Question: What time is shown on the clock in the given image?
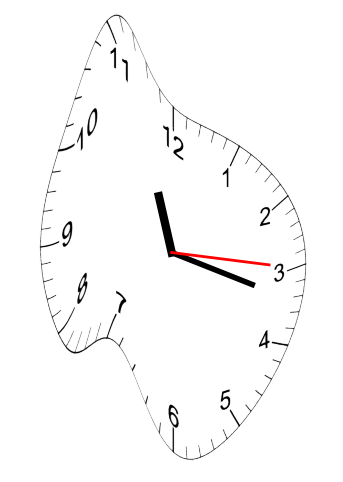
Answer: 11:17:15